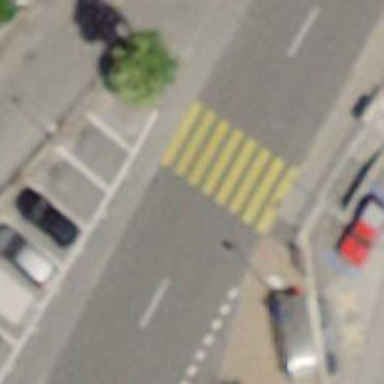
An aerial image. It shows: Marked zebra crossing on the road.